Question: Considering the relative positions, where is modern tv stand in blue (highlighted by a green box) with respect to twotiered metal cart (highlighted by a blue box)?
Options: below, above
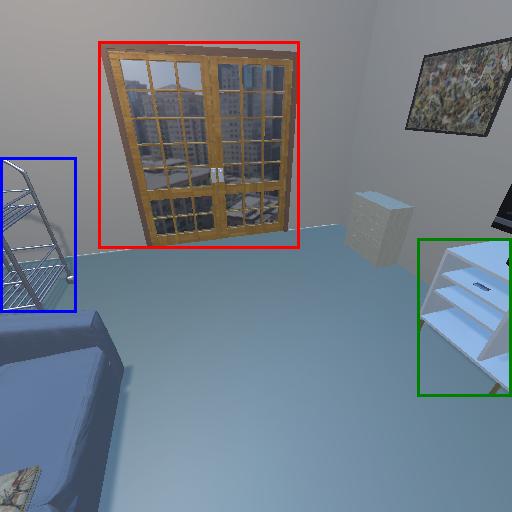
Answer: below